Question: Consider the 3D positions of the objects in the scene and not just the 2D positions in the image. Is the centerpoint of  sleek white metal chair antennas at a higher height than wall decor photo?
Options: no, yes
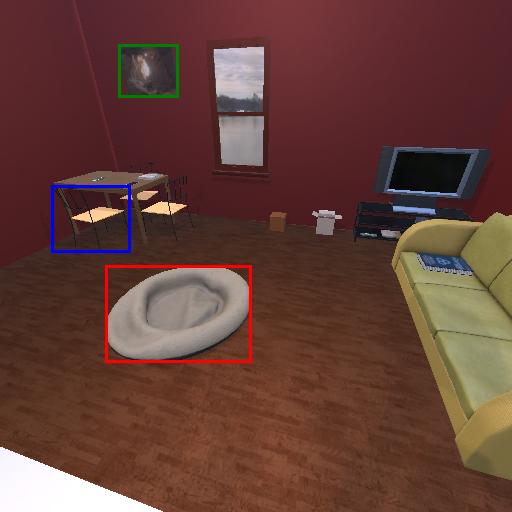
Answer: no